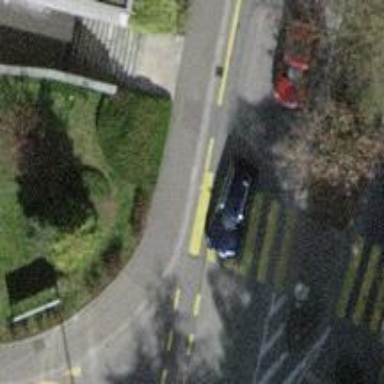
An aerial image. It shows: Marked crossing with zebra stripes on the road.